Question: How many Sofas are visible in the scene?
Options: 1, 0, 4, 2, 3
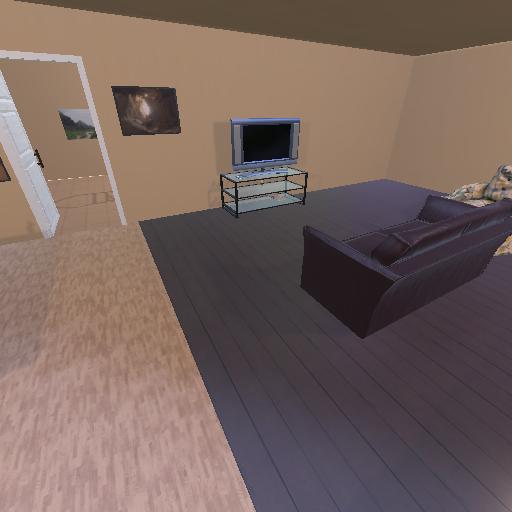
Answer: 1